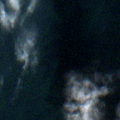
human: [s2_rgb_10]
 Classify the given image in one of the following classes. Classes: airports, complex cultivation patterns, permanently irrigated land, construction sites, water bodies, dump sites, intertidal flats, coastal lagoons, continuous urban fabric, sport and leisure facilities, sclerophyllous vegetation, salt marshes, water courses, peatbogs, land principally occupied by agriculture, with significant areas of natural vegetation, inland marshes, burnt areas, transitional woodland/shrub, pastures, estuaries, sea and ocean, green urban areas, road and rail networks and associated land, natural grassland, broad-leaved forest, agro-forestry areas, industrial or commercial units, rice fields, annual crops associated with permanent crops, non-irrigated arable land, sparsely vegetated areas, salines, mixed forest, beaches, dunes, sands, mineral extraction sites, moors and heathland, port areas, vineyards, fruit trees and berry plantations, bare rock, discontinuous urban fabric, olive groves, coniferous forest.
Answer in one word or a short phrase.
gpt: sea and ocean